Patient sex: M
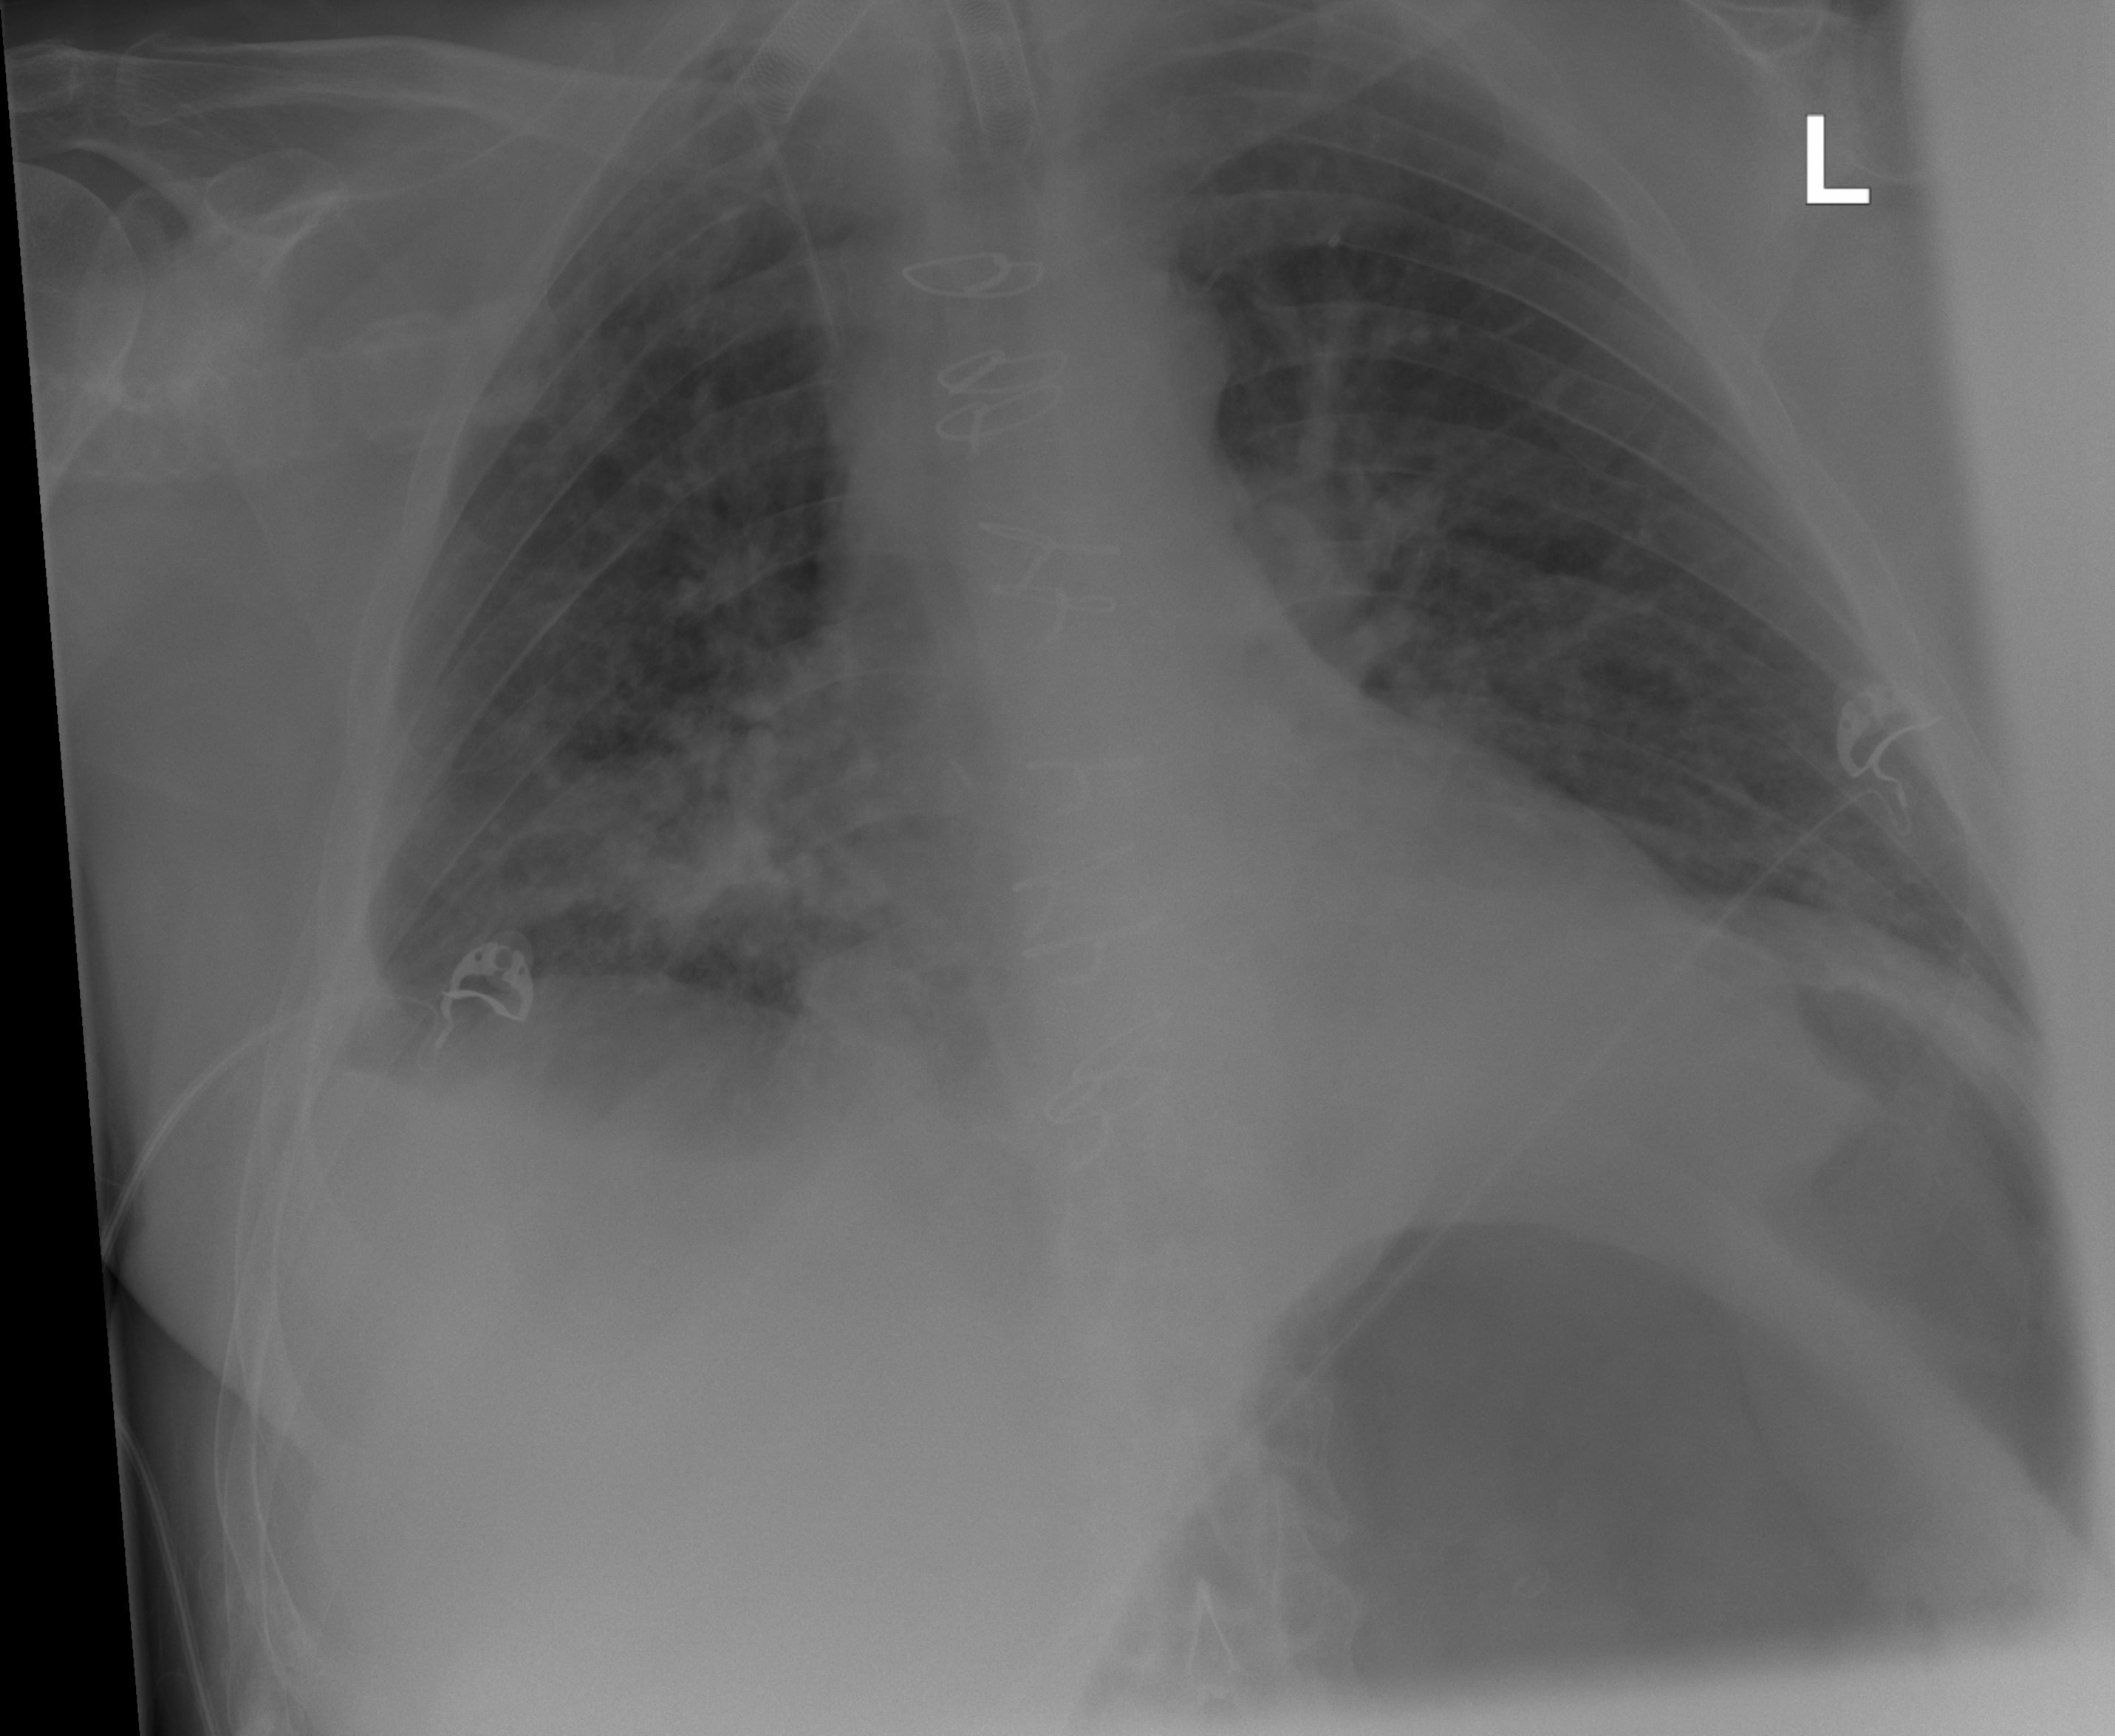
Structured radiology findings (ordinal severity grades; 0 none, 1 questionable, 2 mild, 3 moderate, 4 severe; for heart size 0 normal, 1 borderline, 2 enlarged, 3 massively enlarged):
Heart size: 1
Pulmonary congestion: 2
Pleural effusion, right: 2
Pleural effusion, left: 0
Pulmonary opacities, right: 2
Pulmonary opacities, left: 0
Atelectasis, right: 0
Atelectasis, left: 0